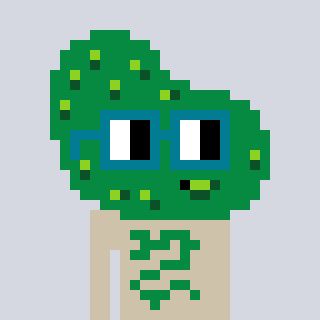
a pixel art character with square dark green glasses, a pickle-shaped head and a bege-colored body on a cool background